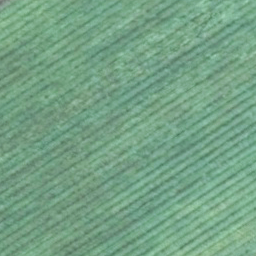
Label: agricultural